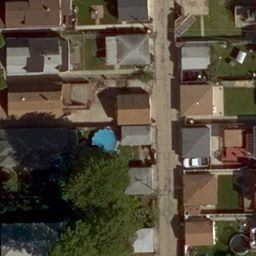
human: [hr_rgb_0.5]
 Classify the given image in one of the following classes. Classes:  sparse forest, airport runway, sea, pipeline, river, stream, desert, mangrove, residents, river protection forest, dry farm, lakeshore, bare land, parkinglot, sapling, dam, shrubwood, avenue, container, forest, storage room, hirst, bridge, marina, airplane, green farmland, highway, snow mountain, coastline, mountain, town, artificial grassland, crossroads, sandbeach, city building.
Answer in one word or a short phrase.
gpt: residents